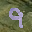
Label: 9